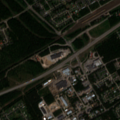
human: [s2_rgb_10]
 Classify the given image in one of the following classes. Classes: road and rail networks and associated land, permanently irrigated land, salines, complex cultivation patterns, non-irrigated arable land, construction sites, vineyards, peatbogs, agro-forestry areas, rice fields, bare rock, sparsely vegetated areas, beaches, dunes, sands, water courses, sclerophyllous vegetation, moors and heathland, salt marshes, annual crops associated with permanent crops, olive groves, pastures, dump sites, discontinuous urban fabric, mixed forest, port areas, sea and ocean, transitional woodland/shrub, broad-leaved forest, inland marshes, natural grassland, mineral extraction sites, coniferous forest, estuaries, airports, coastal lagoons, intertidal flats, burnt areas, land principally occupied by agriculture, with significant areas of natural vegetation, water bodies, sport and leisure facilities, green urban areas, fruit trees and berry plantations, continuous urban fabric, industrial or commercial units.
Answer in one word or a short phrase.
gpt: discontinuous urban fabric, industrial or commercial units, coniferous forest, mixed forest